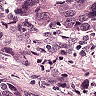
Metastatic tissue present: yes